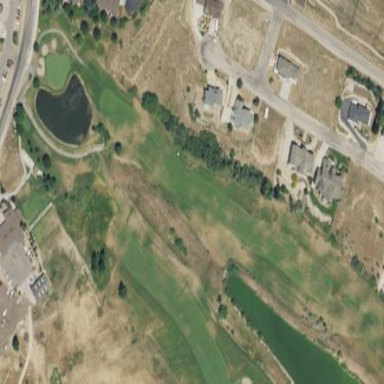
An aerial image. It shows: Mowed grass area used as golf fairway.